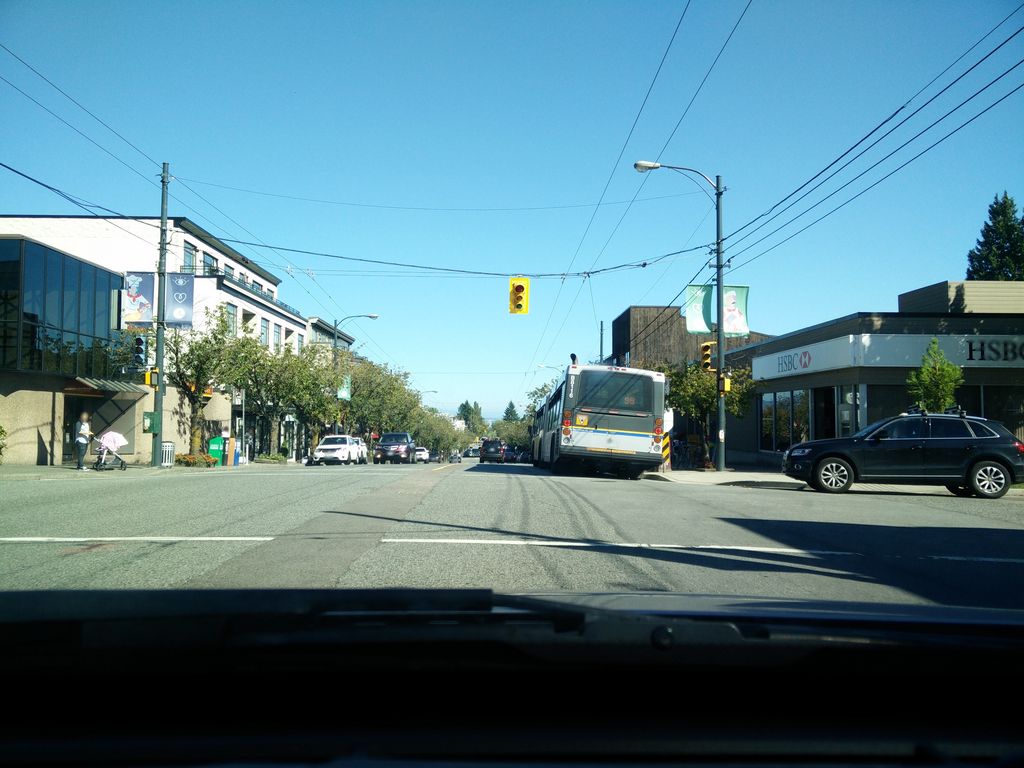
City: vancouver